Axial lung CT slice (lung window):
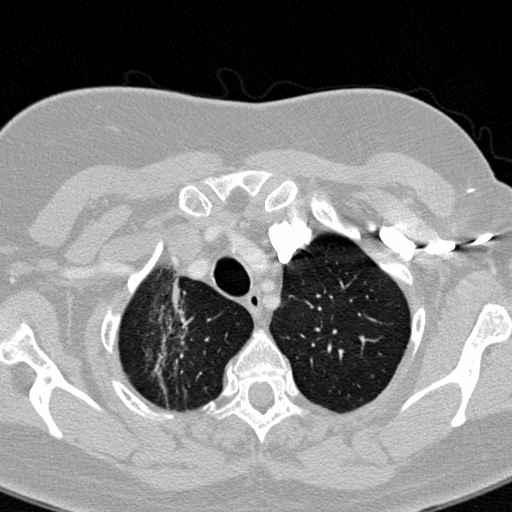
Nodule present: no